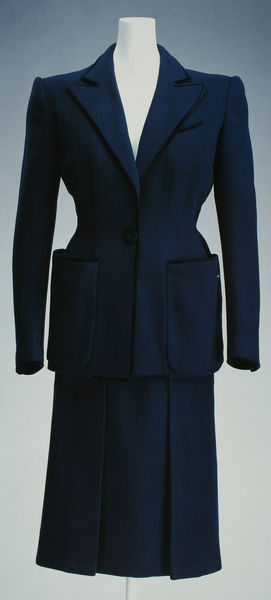
Titel: Tagesensemble
Künstler: Jacques Fath
Standort: Kyoto (Japan)
Institution: Kyoto Costume Institute
Schlagwörter: blau, weiss, mode, rock, jacke, falten, kostüm, knopf, revers, schick, foto, fotografie, puppe, faltenrock, taschen, blazer, mpde